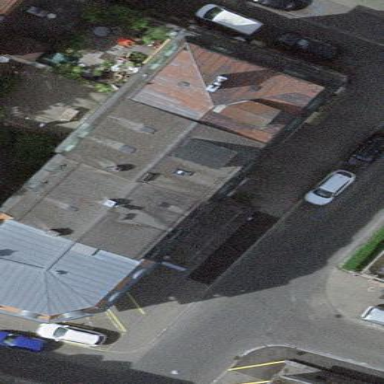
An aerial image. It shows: Beautiful apartment building with mansard roof.